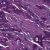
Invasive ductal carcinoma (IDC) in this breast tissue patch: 1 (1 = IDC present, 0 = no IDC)